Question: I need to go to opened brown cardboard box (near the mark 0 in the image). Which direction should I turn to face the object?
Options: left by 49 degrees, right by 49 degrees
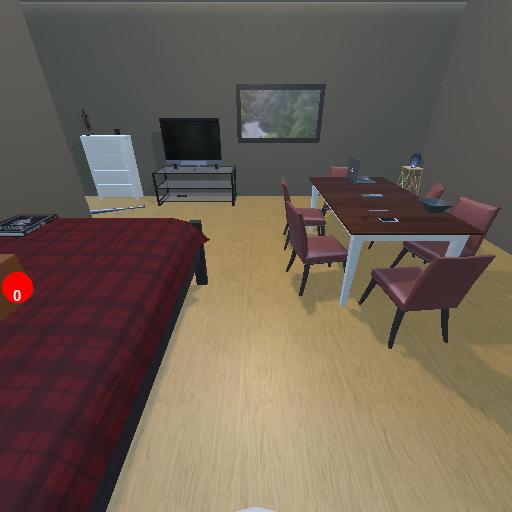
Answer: left by 49 degrees